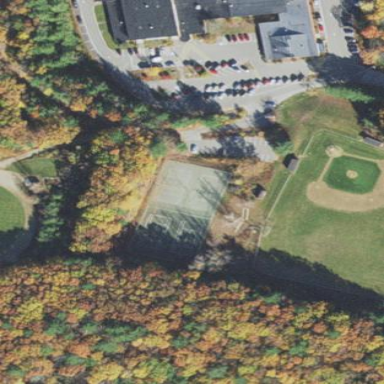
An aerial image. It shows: Tennis court on the leisure land pitch.